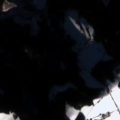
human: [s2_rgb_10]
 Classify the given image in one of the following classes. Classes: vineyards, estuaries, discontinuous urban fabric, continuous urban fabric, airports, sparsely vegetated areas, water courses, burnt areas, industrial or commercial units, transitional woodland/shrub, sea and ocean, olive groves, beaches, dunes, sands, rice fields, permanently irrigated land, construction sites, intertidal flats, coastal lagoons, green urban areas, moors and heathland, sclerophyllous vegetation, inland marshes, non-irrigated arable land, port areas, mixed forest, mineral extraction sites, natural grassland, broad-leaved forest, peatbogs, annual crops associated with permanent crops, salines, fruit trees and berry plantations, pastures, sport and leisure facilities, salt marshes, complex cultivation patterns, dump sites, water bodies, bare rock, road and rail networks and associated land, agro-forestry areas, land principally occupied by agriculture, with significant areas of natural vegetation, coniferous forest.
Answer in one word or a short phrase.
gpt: pastures, land principally occupied by agriculture, with significant areas of natural vegetation, coniferous forest, mixed forest